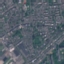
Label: Residential